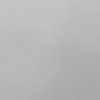
Label: dusty